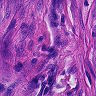
Metastatic tissue present: yes